Field crop: tomato
Growth stage: 1
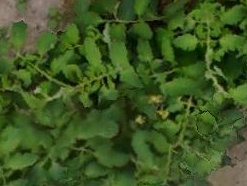
Species: tomato